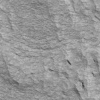
Atmospheric dust classification: not_dusty